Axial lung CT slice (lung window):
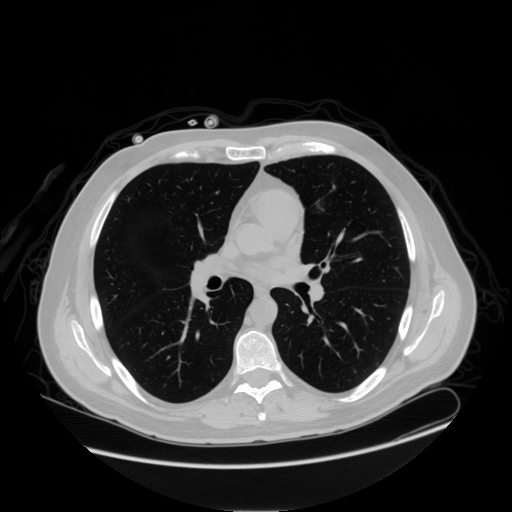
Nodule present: no